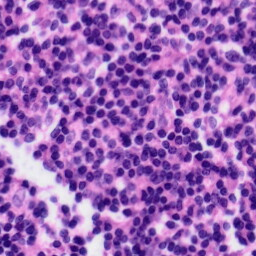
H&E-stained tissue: Tonsil